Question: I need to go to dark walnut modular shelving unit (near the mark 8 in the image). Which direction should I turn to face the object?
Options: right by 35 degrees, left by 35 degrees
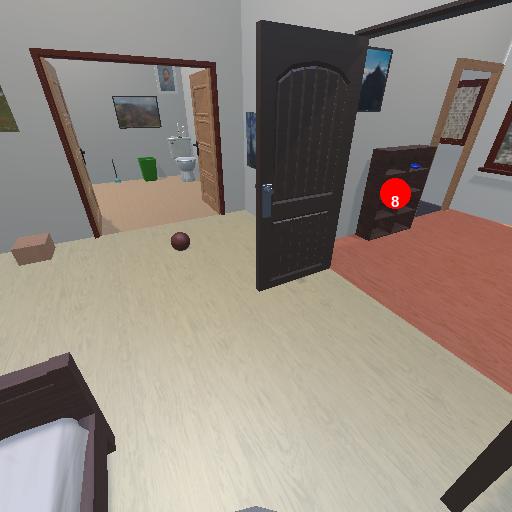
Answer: right by 35 degrees